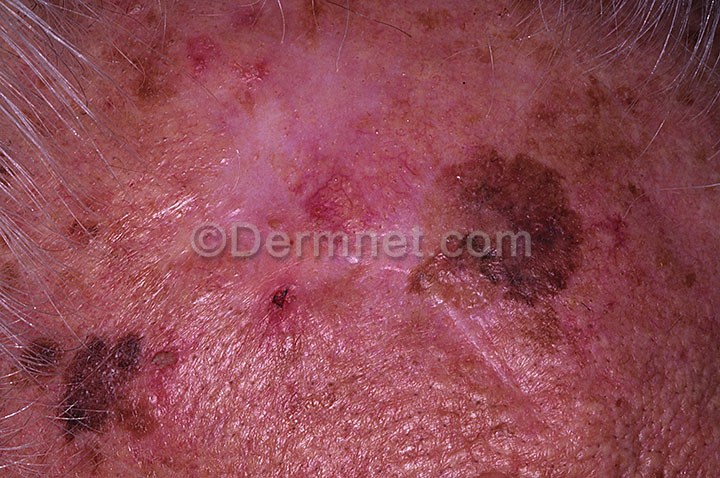
Disease: Melanoma Skin Cancer Nevi and Moles